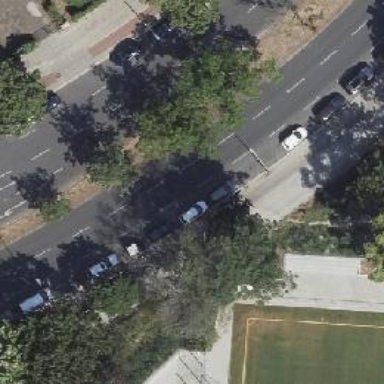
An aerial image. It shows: Secondary road with asphalt surface and parallel on-street parking lane on the right. There is cycle track on the right side of the road.